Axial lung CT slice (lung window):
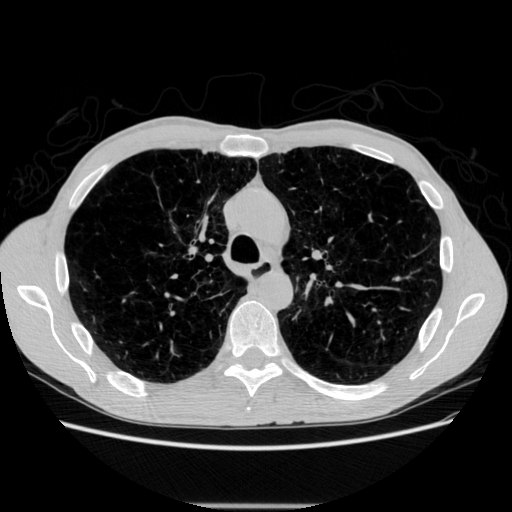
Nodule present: no